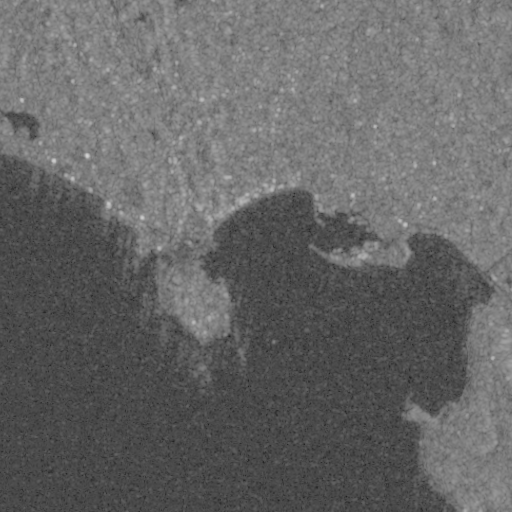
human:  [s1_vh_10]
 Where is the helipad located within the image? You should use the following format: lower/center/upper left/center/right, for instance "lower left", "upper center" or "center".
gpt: The helipad is located in the center left of the image.
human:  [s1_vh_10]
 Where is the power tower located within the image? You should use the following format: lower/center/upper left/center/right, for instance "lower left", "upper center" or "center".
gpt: The power tower is located in the upper right of the image.
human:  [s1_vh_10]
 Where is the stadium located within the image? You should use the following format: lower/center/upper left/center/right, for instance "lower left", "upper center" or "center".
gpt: The stadium is located in the center of the image.
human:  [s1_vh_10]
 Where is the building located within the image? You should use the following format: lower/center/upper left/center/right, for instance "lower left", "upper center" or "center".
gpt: There is no building in the image.

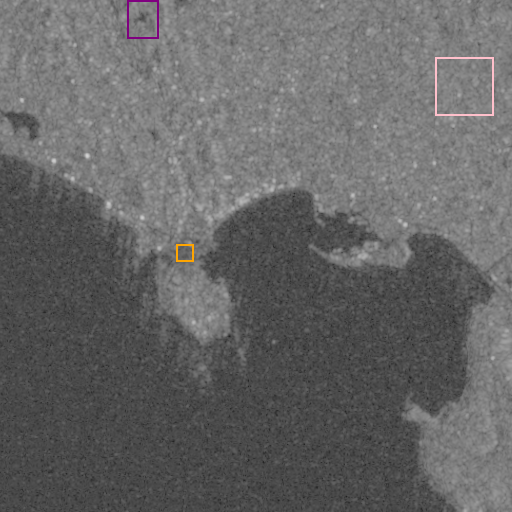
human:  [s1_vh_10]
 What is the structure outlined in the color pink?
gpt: The structure outlined in pink is a crop field.
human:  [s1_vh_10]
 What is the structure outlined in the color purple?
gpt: The structure outlined in purple is a park.
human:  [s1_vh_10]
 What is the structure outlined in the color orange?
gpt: The structure outlined in orange is a stadium.
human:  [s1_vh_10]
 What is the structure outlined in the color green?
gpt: There is no green outline.